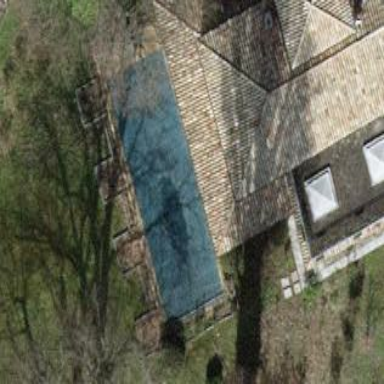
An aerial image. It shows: Swimming pool located in leisure land.